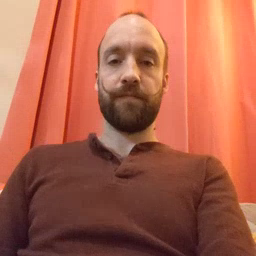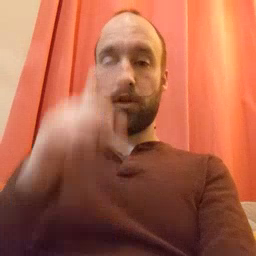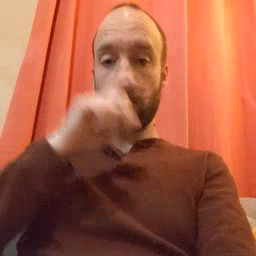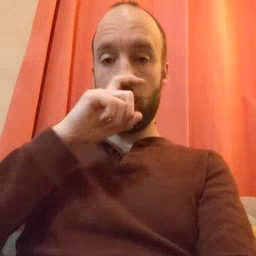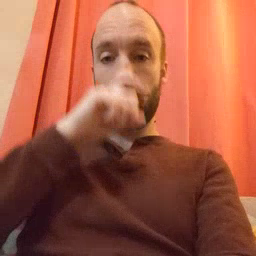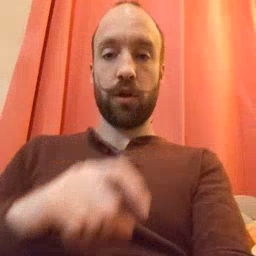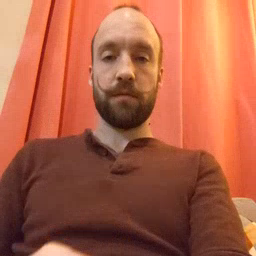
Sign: doll